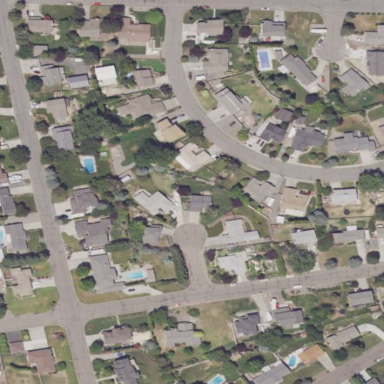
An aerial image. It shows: Residential area.